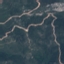
Land use / land cover: HerbaceousVegetation